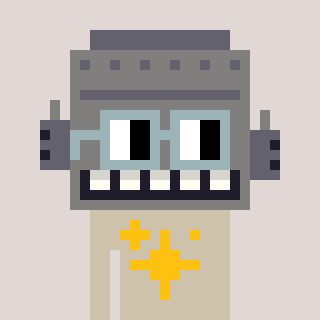
a pixel art character with square dark gray glasses, a robot-shaped head and a bege-colored body on a warm background